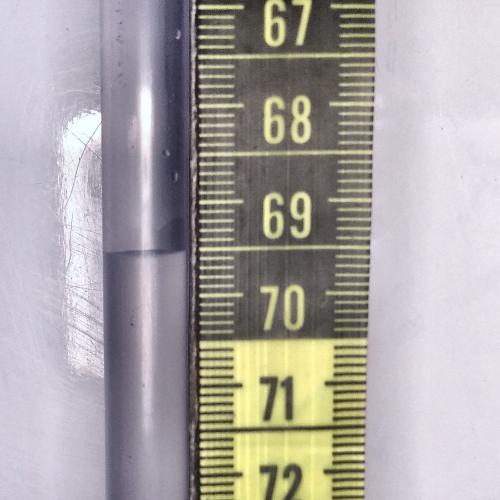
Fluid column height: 69.5 cm